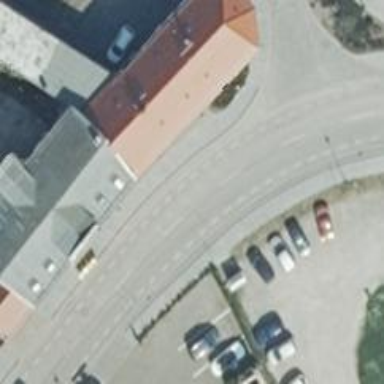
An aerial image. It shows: Secondary road with shared lane for cyclists.